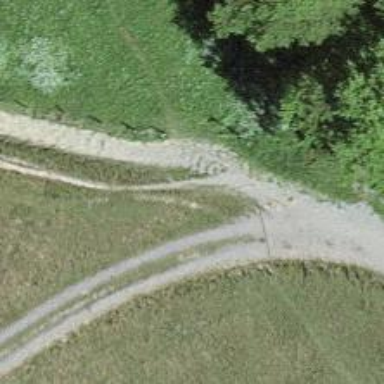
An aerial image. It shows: Path.